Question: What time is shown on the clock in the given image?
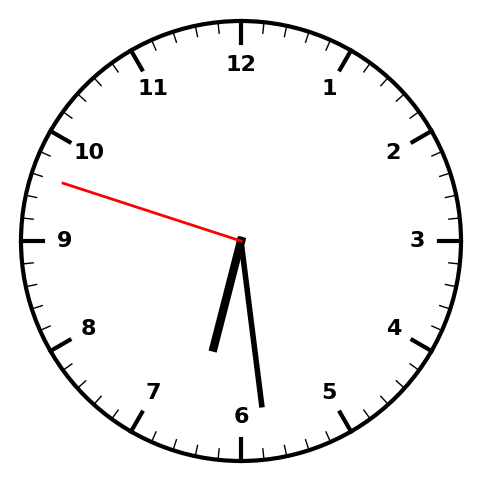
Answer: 06:28:48